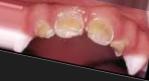
Condition: Caries